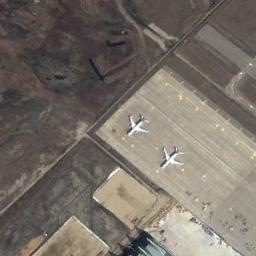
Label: airplane